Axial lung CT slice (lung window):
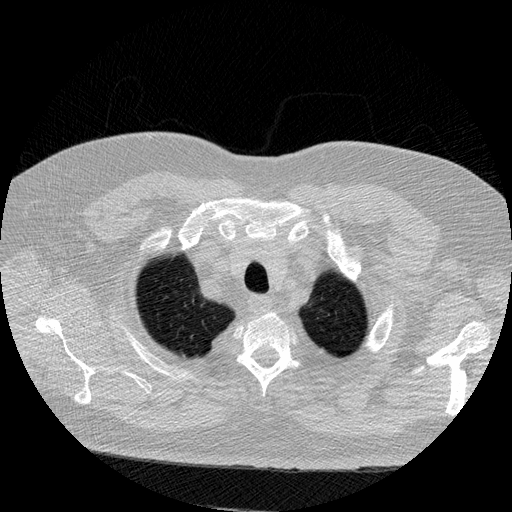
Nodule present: no